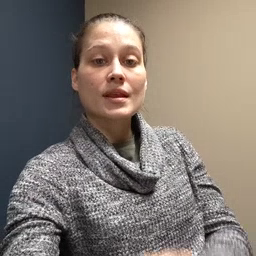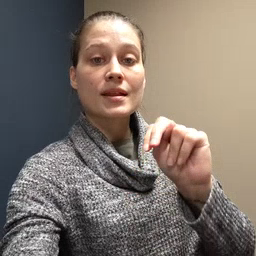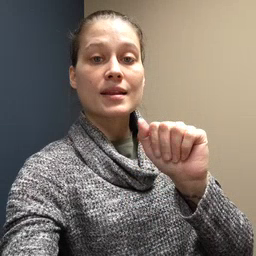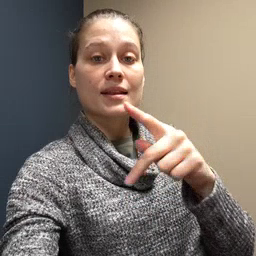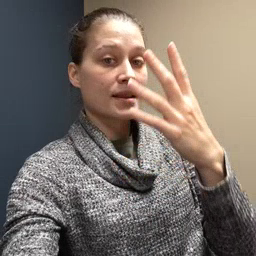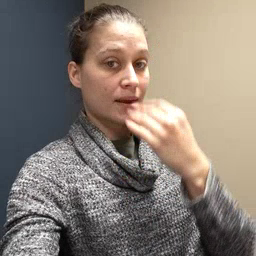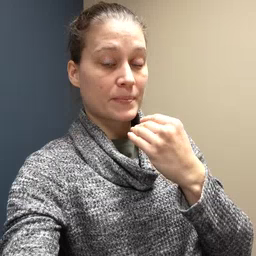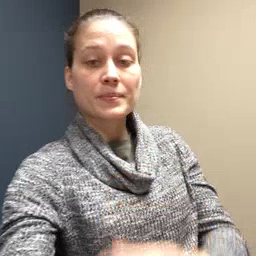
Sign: nap